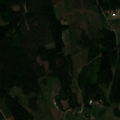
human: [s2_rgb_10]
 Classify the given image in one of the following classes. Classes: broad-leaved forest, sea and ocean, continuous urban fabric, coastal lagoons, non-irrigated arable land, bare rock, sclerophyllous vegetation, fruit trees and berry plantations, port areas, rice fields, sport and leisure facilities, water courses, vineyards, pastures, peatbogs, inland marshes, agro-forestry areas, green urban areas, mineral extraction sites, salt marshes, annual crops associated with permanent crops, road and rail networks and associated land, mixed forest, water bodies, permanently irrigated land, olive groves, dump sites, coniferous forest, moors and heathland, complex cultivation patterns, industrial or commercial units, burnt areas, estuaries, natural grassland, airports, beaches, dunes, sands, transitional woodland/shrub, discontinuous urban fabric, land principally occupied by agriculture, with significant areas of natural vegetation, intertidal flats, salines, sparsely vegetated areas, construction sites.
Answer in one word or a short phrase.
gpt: non-irrigated arable land, land principally occupied by agriculture, with significant areas of natural vegetation, broad-leaved forest, coniferous forest, mixed forest